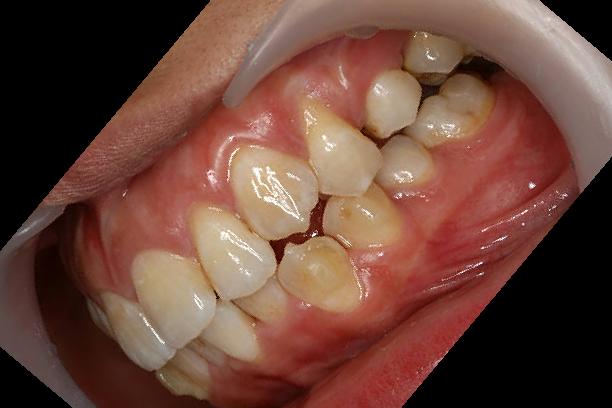
Condition: Calculus